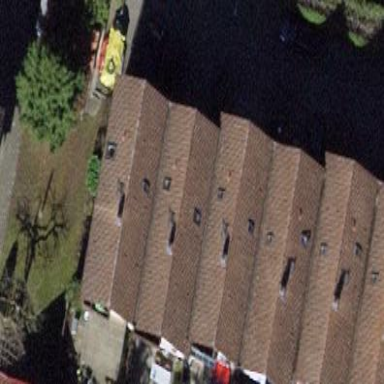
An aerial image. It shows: Terrace building.